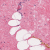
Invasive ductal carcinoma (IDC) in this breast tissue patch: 0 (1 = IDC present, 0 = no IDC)